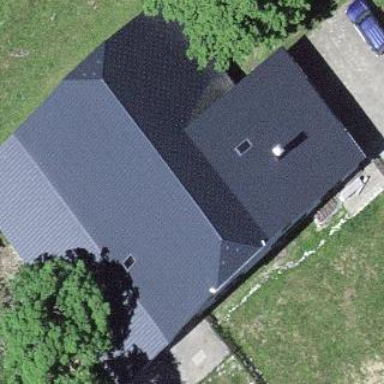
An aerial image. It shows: Farm building.